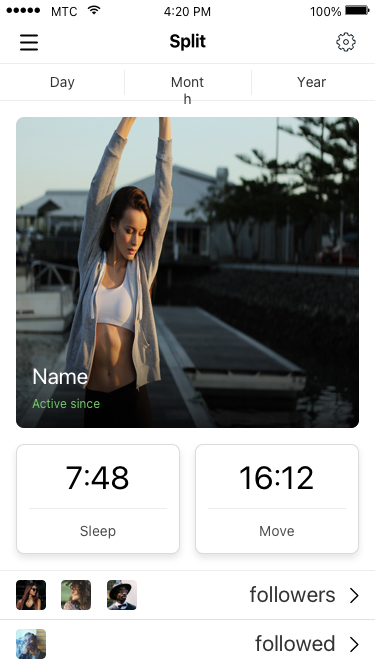
Text in this UI design:
 followed